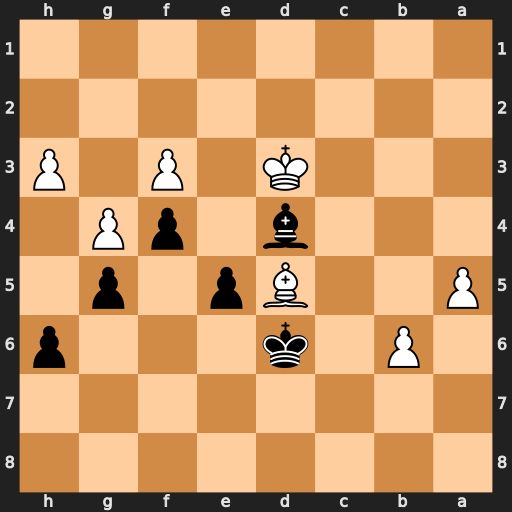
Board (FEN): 8/8/1P1k3p/P2Bp1p1/3b1pP1/3K1P1P/8/8
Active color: b
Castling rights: -
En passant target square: -
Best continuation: Kxd5 b7 Ba7